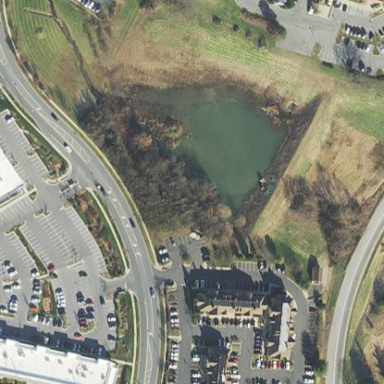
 showcasing the natural beauty of water."